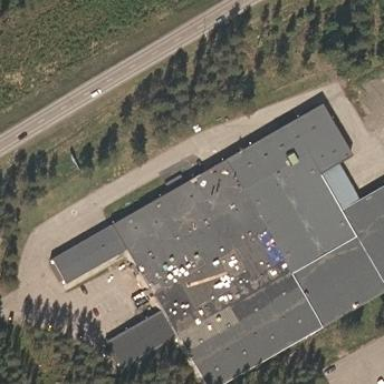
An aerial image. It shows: Manufacturing building.